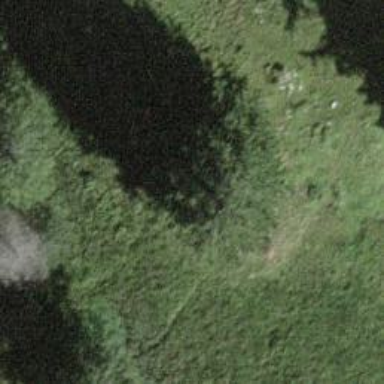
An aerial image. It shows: Evergreen tree with needle-leaved leaves.